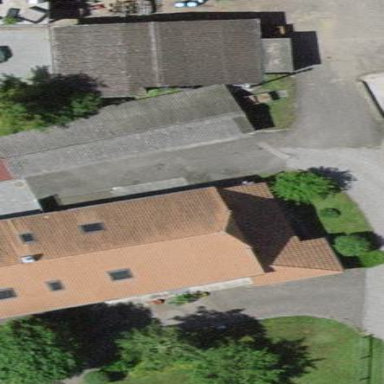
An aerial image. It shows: Farm building.